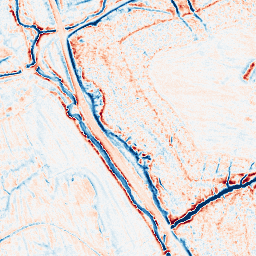
Category: edge_preserving
Decomposition family: anisotropic_diffusion
Decomposition parameters: iterations: 50
kappa: 30
gamma: 0.05
Upsampling method: bspline
Upsampling parameters: scale: 4
Upsampling scale: 4